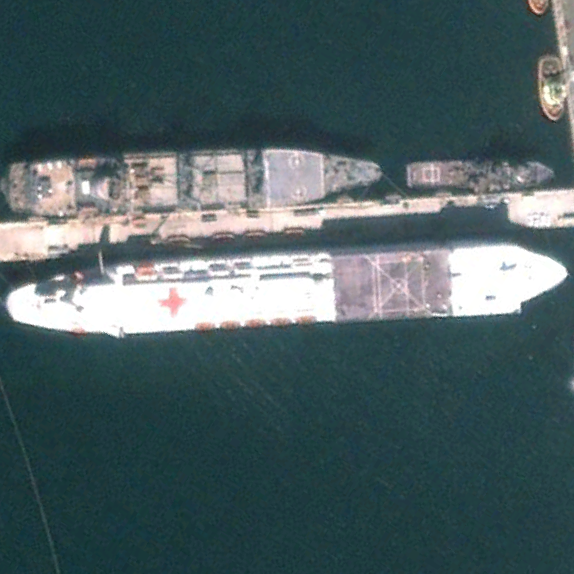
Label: Medical_ship